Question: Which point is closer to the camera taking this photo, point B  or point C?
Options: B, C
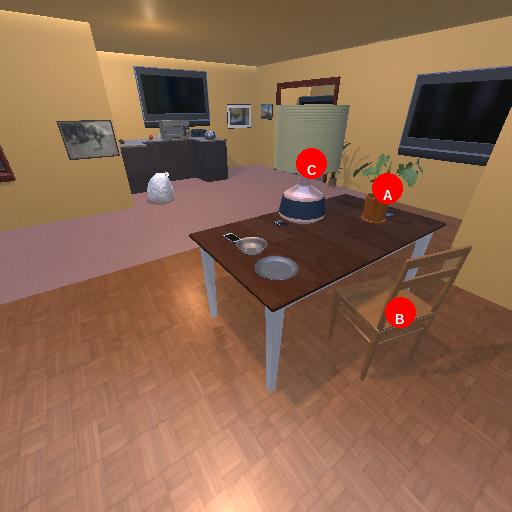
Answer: B